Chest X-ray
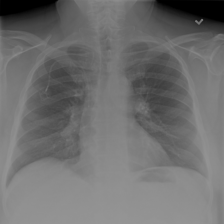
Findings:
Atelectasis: negative
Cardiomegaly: negative
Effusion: negative
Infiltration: negative
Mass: negative
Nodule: negative
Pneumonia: negative
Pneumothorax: negative
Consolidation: negative
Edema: negative
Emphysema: negative
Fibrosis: negative
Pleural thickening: negative
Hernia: negative